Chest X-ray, PA view. Patient: 65 years old, sex F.
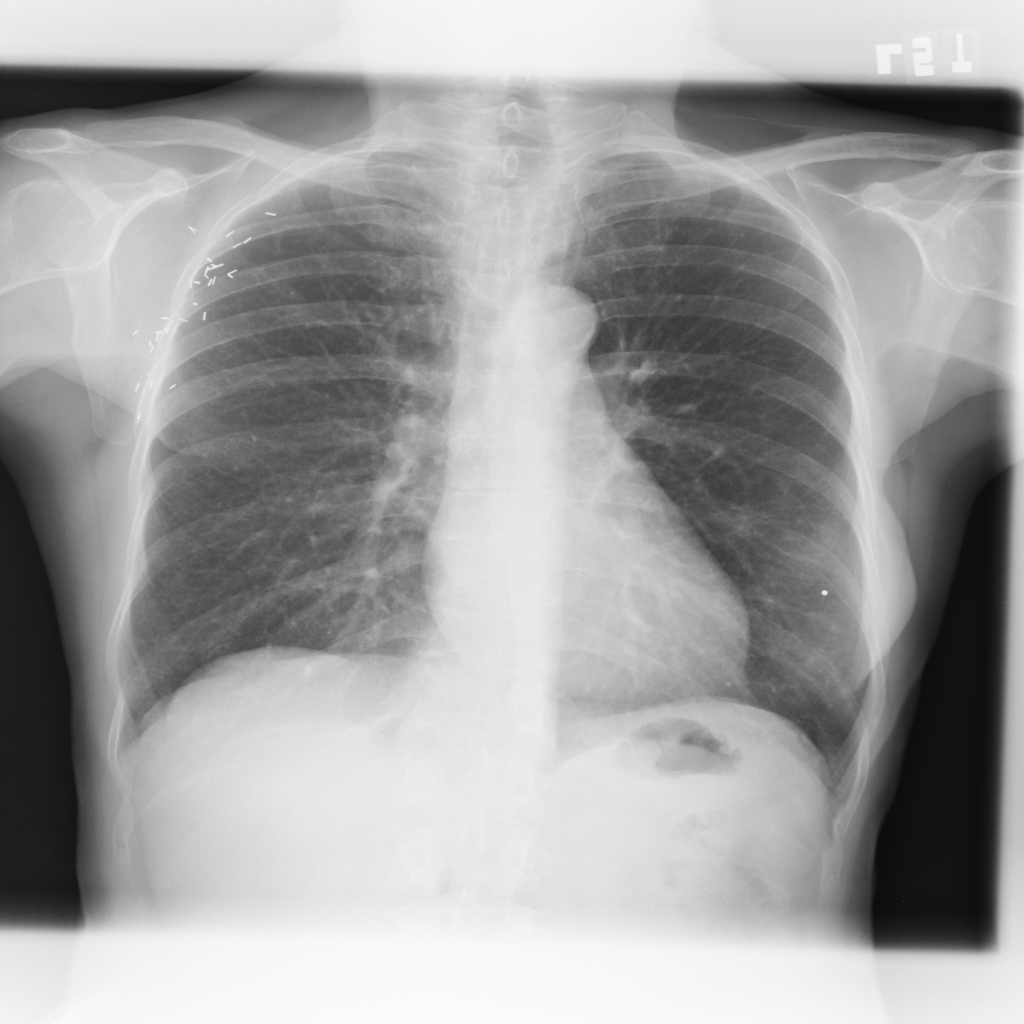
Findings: No Finding